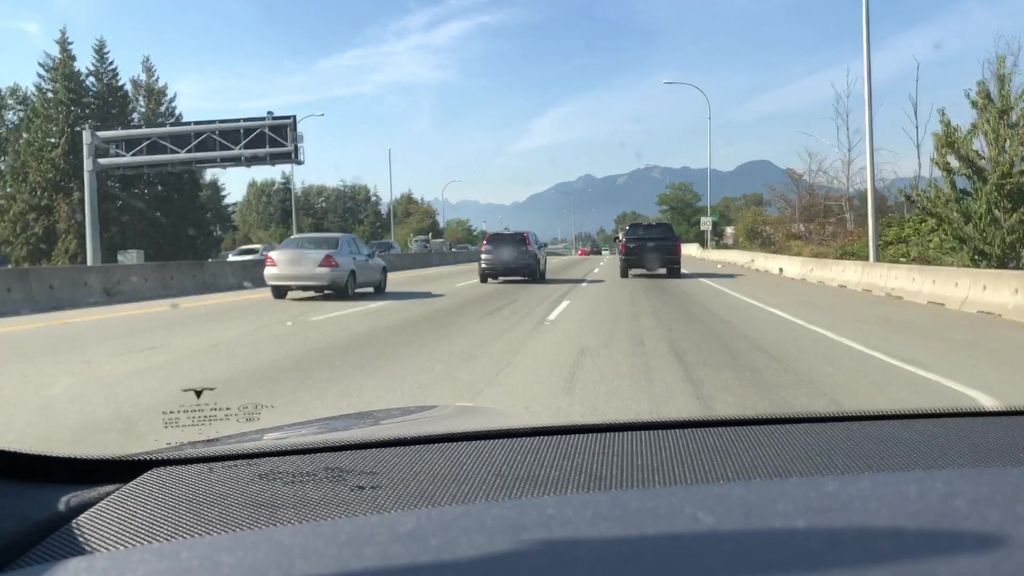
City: vancouver